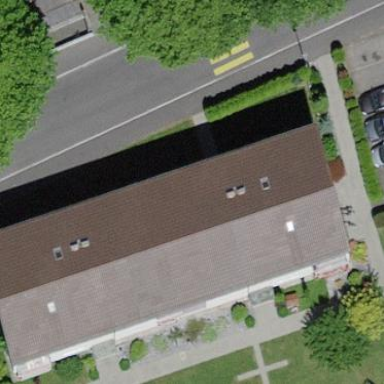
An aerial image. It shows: Gabled roof adorns the apartments building.